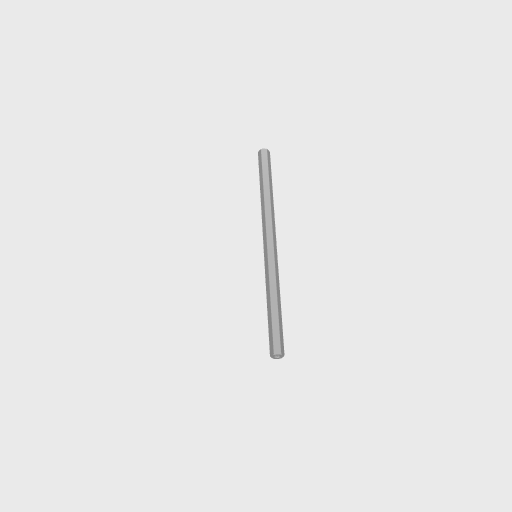
Part: Standoff8RID144